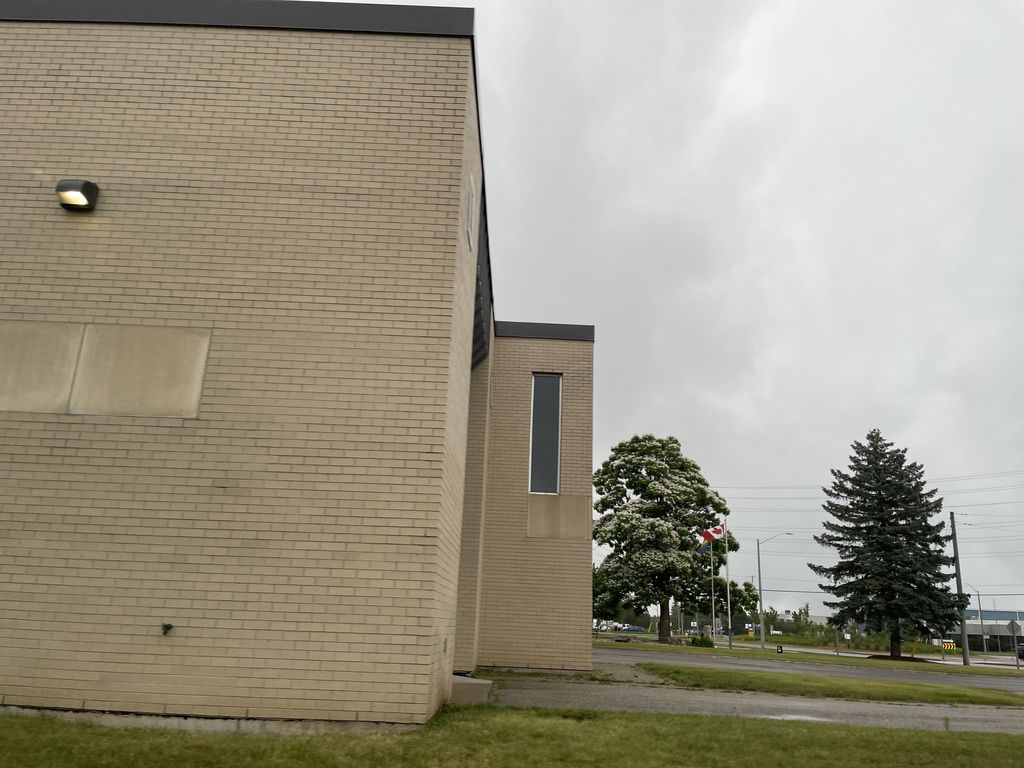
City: kitchener-waterloo